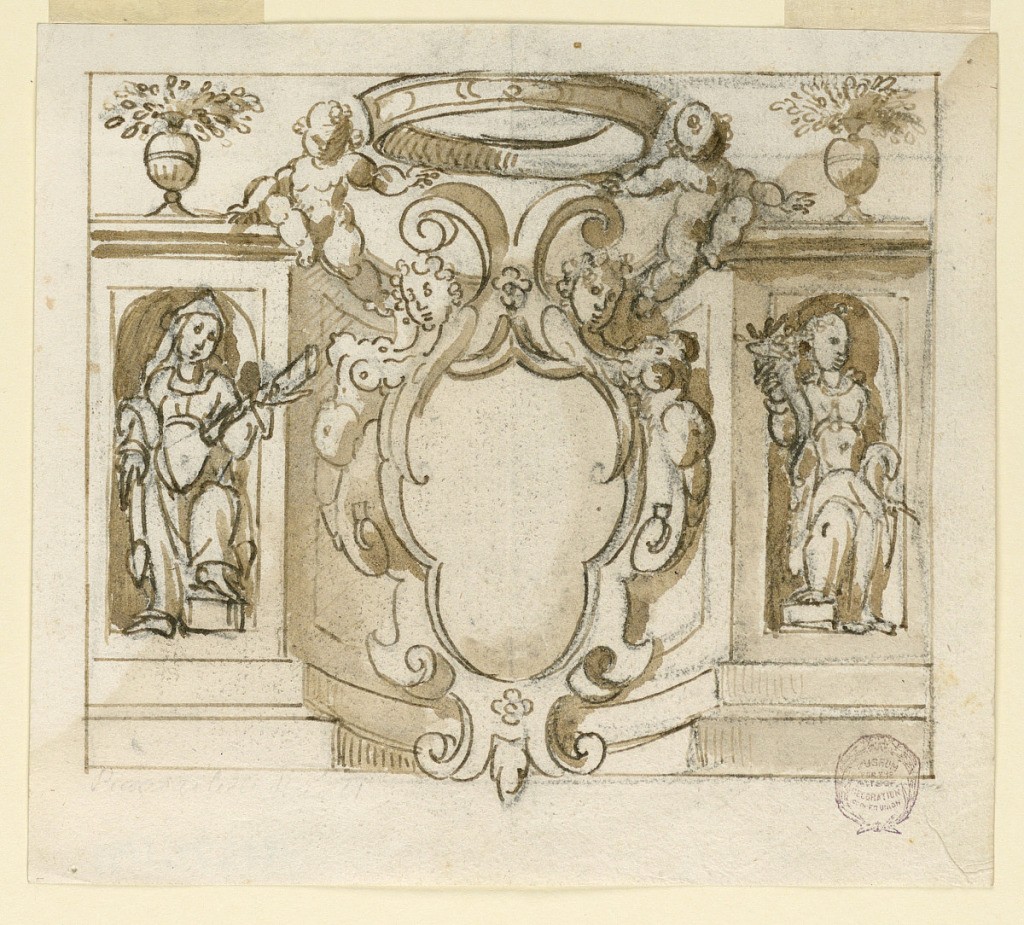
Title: Escutcheon for a Coat-of-Arms
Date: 1600–1625
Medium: Charcoal, pen and ink, brush and watercolor on paper
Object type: Drawing
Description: At center, a crowned escutcheon with pairs of putti and caryatids. On either side, figures in sculpture niches. Above, two floral vases.